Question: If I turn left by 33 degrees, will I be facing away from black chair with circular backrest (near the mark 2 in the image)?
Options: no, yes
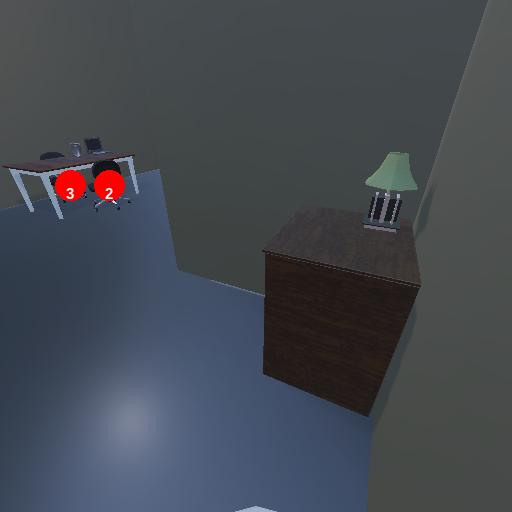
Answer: no